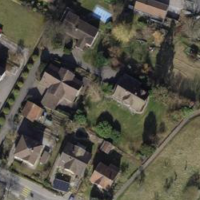
EUNIS habitat code: 25
Species observed at this site:
Sisymbrium officinale
Nicandra physalodes